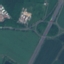
Land use / land cover class: Highway